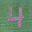
Label: 4